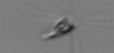
Label: Calciopappus